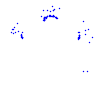
Particle: proton